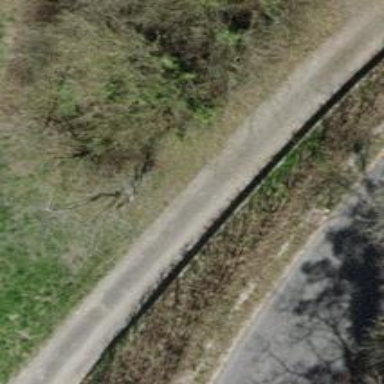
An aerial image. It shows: Well-maintained track road of grade 1.